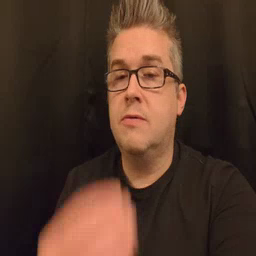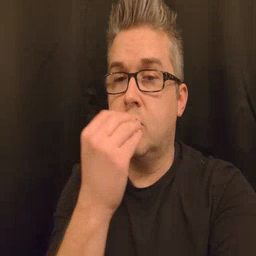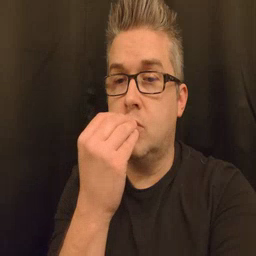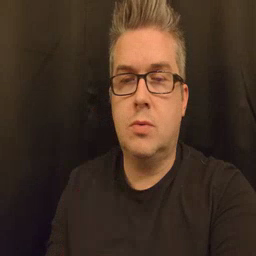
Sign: food